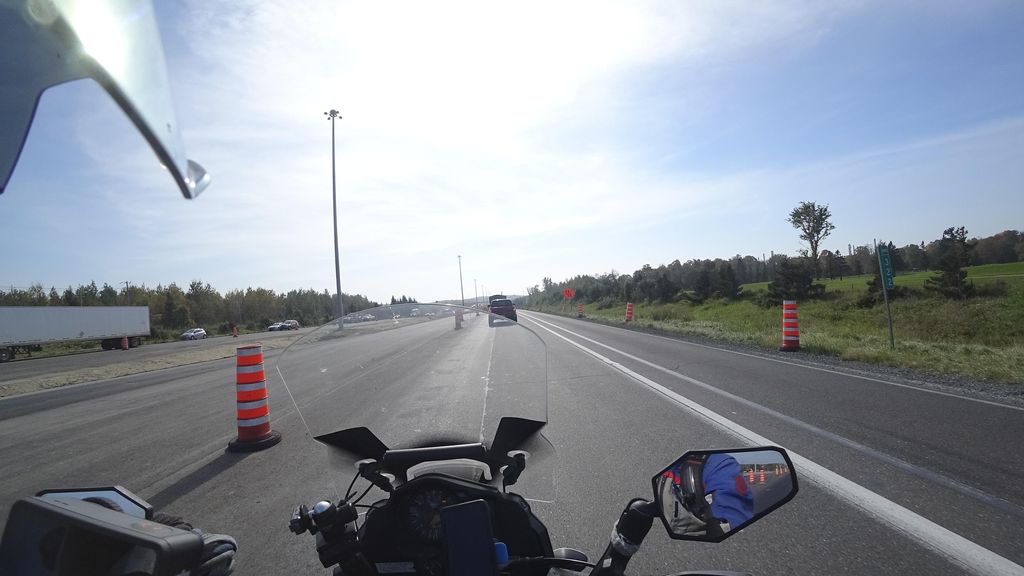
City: quebec_city